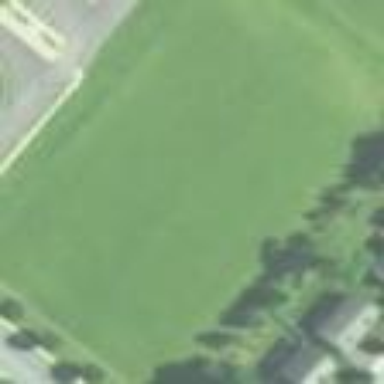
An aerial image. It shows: Grass pitch used for soccer and lacrosse.